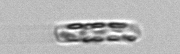
Label: Dactyliosolen_fragilissimus